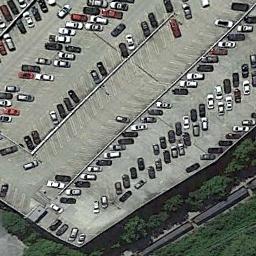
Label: parking_lot